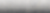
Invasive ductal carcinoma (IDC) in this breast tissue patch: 0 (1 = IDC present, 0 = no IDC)